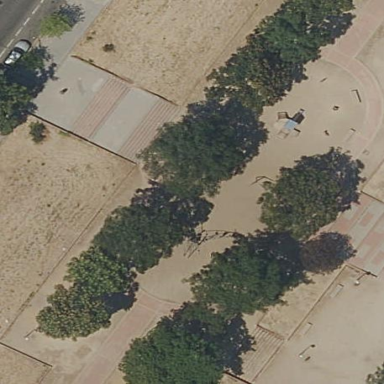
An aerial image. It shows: Playground with sandy surface.